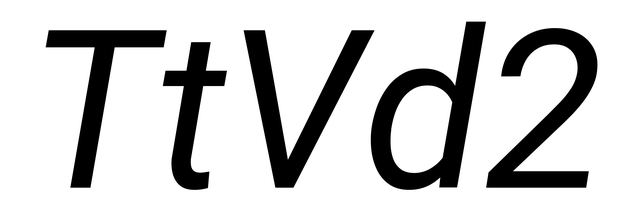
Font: Roboto-Italic_Italic